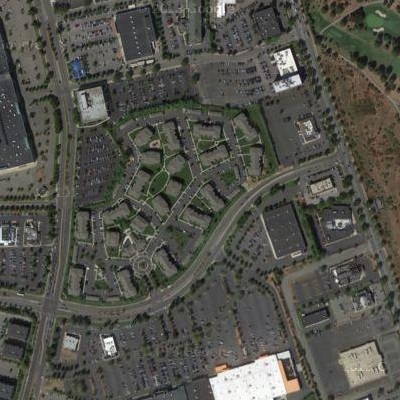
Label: Parking